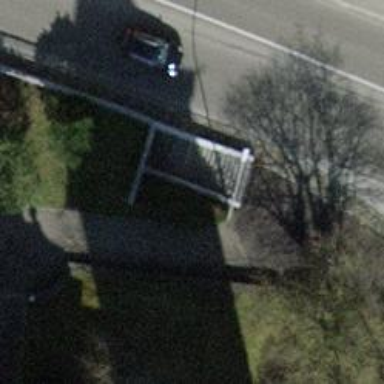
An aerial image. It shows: Wall barrier.